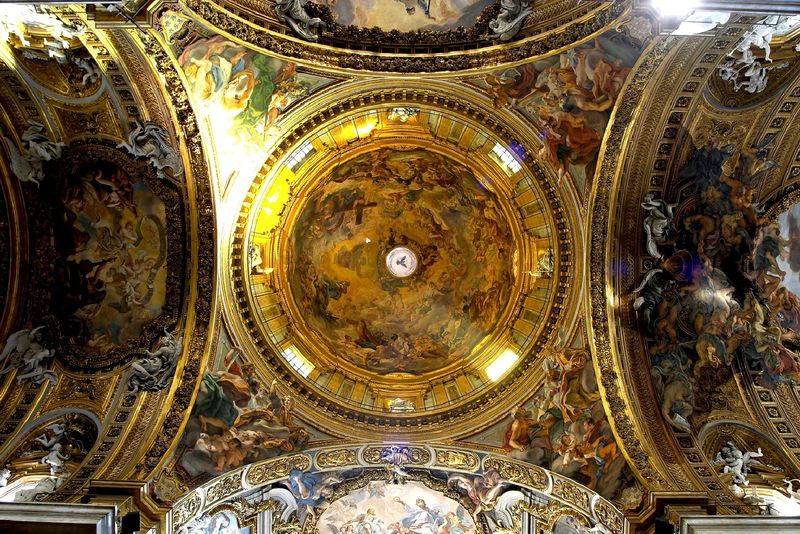
Titel: Vierungskuppel von Il Gesù in Rom
Künstler: Giovanni Battista Gaulli
Standort: Rom, Il Gesù (EU - I - Latium)
Schlagwörter: himmel, fenster, licht, malerei, ornament, barock, taube, kirche, gold, decke, rokoko, kreis, rund, engel, farbig, bogen, kuppel, ornamente, foto, gewölbe, religion, dom, strahl, kathedrale, fries, christlich, heilige, deckengemälde, fresko, fresco, geist, deckenmalerei, heiliger geist, kircher, deckenfresko, vergoldet